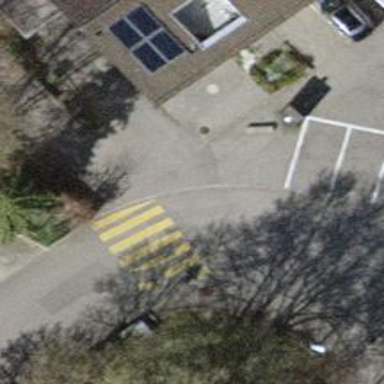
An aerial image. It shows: Zebra crossing on the road.